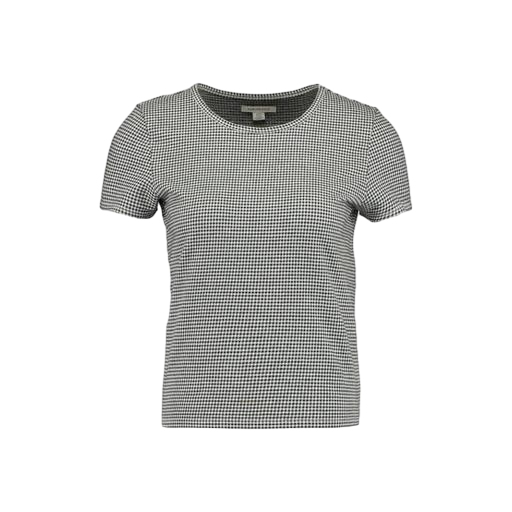
black geo-print t-shirt only macy, checked t shirt, woman's tshirt, white background